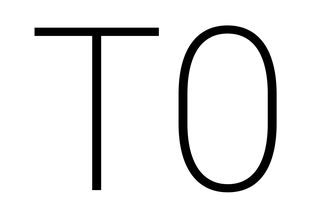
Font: Roboto_ExtraLight